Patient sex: M
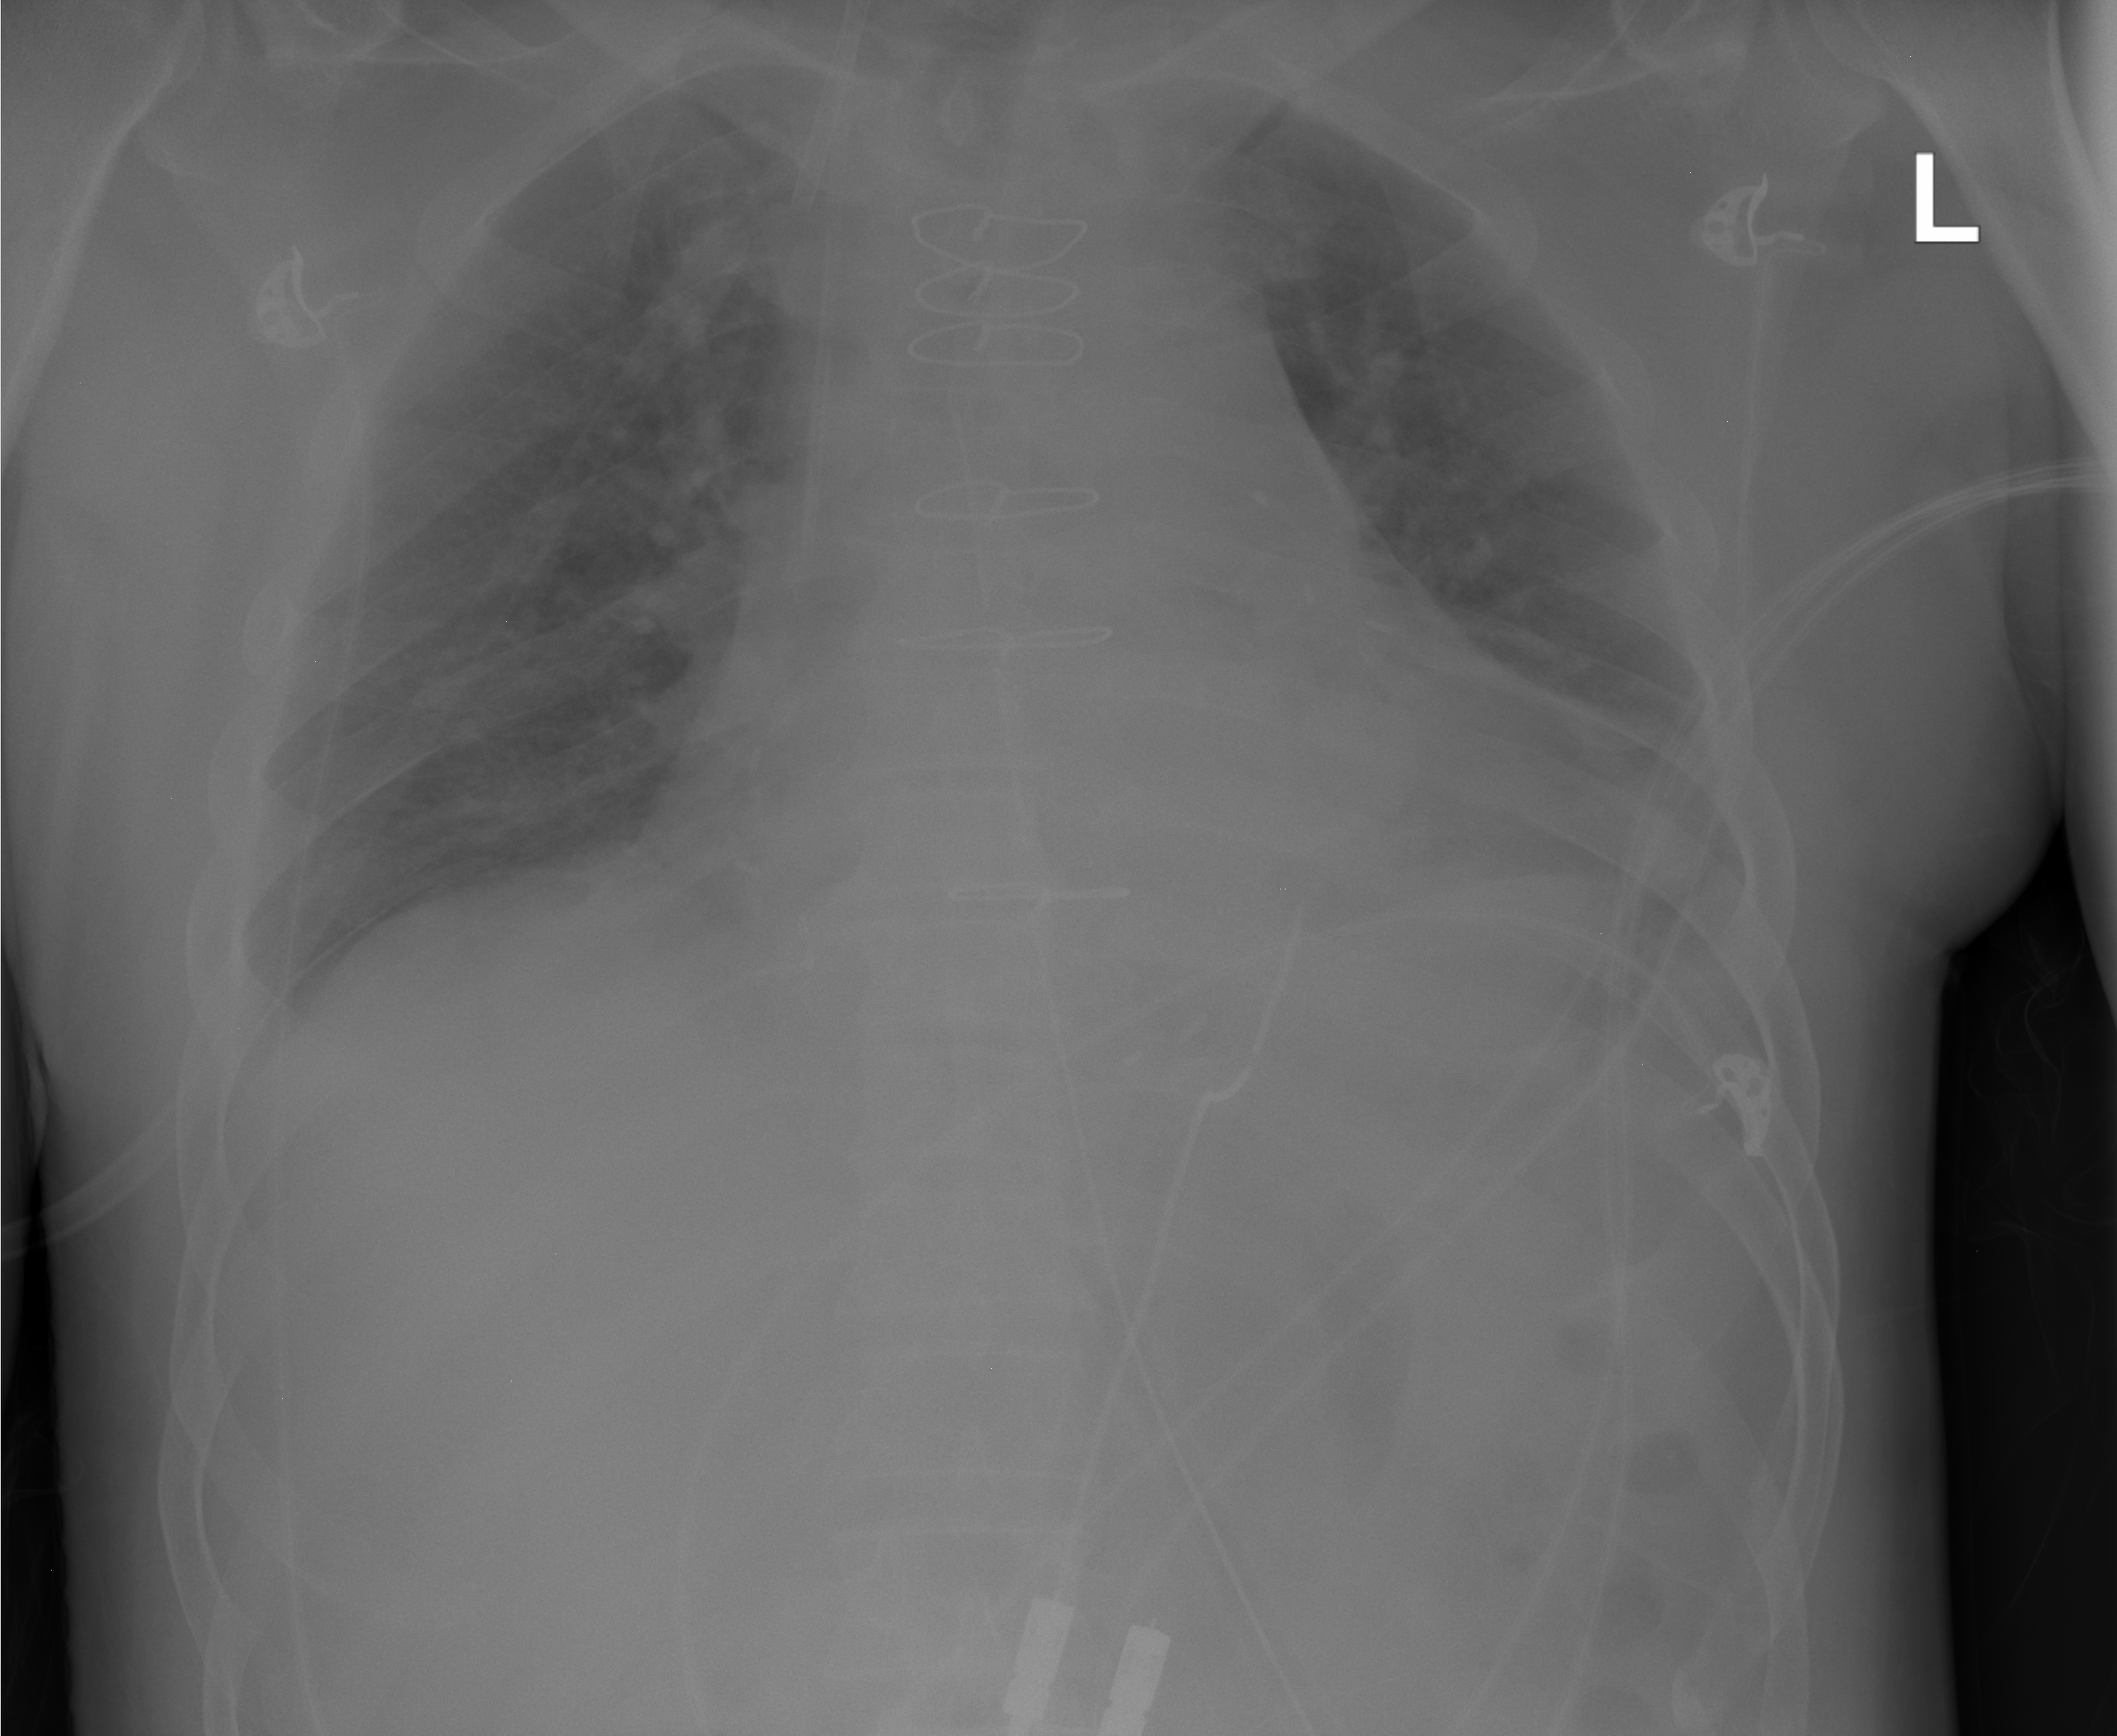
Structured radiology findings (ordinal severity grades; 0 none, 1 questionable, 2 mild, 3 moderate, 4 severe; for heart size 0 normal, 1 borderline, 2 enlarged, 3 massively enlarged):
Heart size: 2
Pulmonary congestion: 0
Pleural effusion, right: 0
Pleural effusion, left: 0
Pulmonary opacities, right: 0
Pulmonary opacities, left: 0
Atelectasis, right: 0
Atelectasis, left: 2